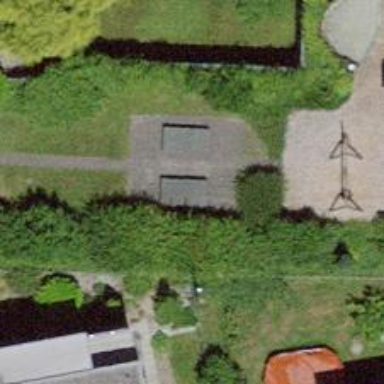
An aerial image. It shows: Pitch for leisure activities.